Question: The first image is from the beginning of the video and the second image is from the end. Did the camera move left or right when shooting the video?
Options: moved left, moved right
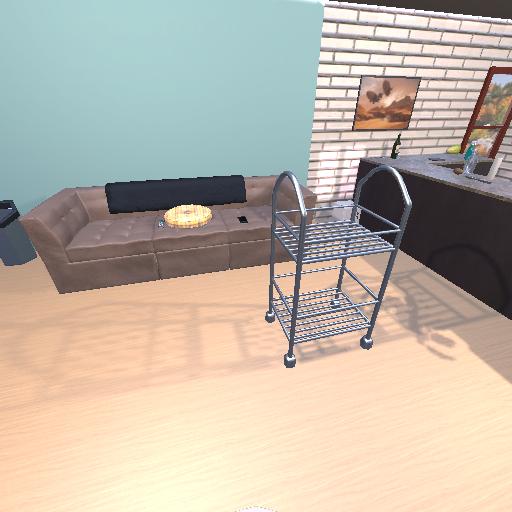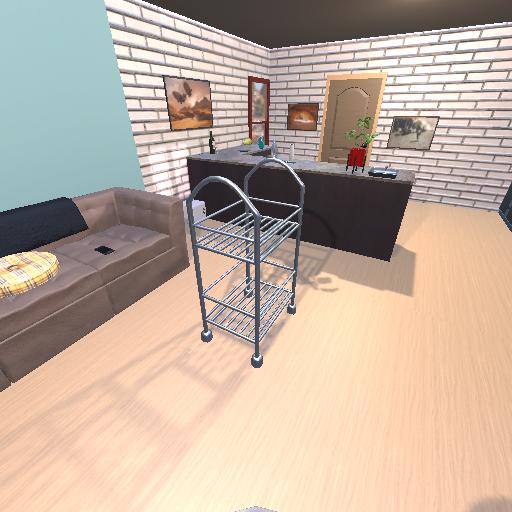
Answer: moved left